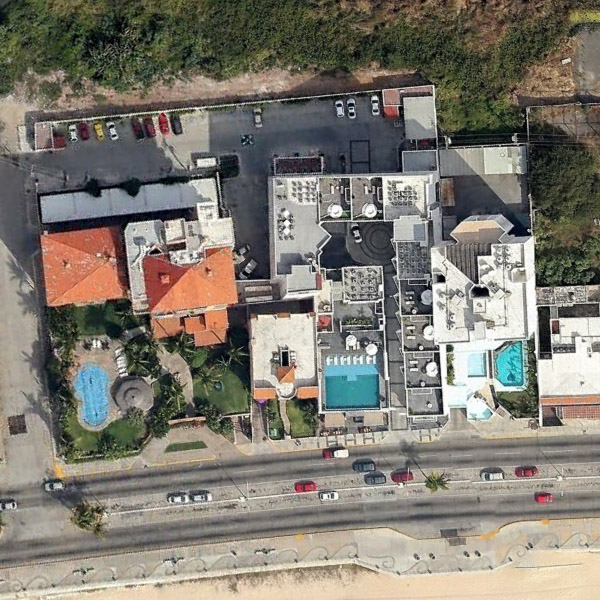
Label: Resort